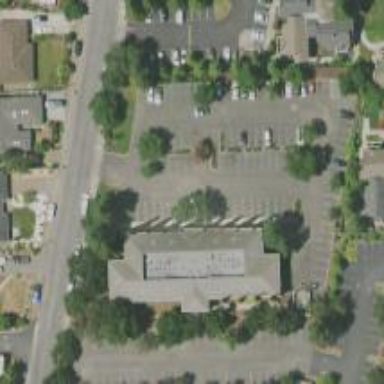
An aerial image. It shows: Clinic.